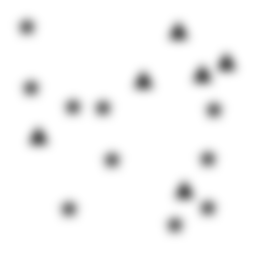
Squares: 0
Triangles: 6
Stars: 10
Total shapes: 16